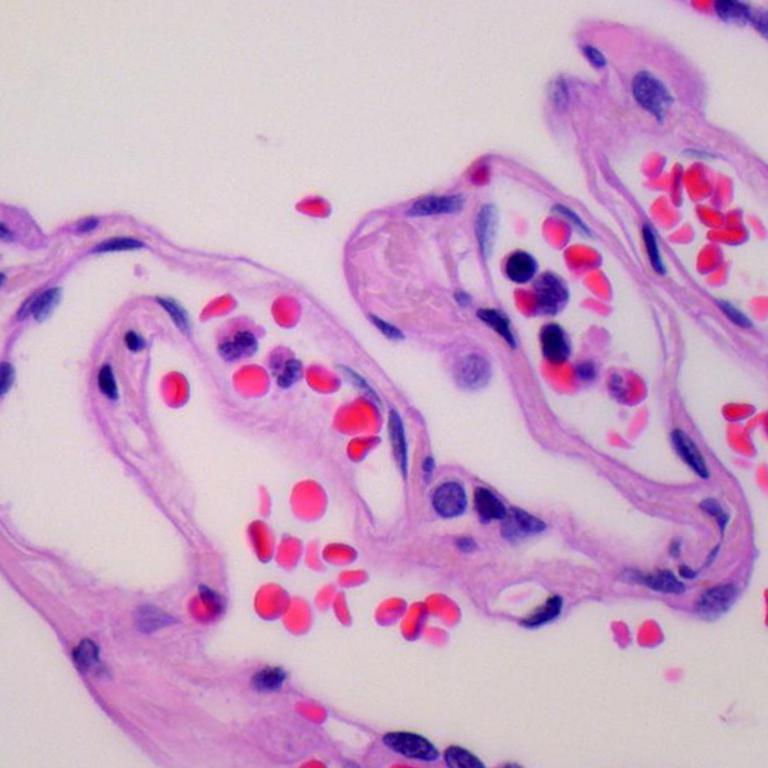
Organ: lung
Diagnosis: benign